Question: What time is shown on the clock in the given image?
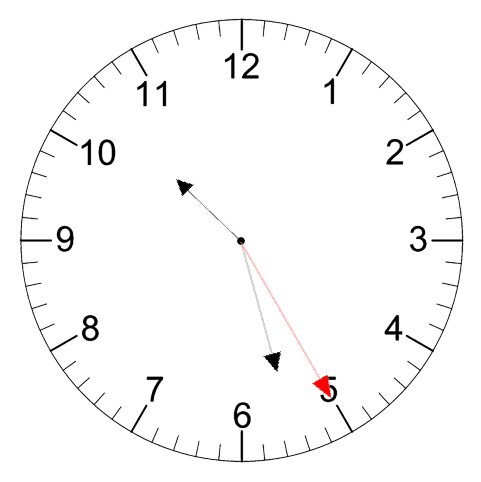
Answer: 10:27:25